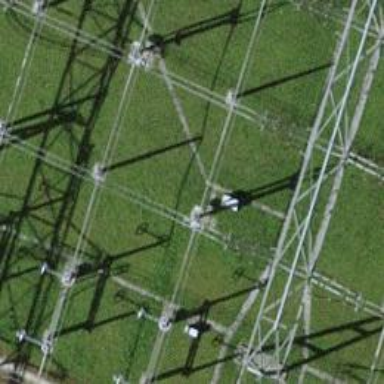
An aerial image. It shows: Busbar power line.